Question: How do you stop this window popping up for tables being imported via 'DoCmd.TransferSpreadsheet'?

I'm importing quite a few tables, so having to click "open" on this pop-up for each one is annoying.
I've tried 'DoCmd.SetWarnings False' but that doesn't seem to work.
I know that it may also be possible to set the folders that contain the files being imported to trusted locations, but unfortunately I don't have permissions on our network to do that at the moment (I also think that would only affect the settings of my version of Access rather than the Access file I'm creating and distributing).
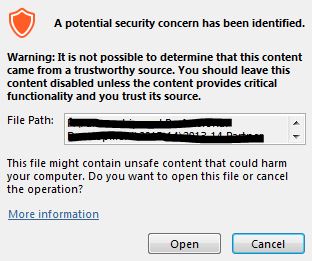
Answer: The issue I was having was due to our network security policy. Our IT tech has amended the policy so that I don't get these pop-ups from files I try to import in to Access from a particular folder.
He has given the following instructions should anyone else have the same issue in Access on a network, though I suspect this could be done from other Office programs too:
> For a Microsoft Active Directory domain network, add trusted locations
using Group Policy. Creating, linking and security filtering for group
policy objects should be familiar before continuing, also the admx
files for the version of MS Office in use should be loaded in the
central store.:
User configuration/Policies/Administrative
Templates/Microsoft Access /Application
Settings/Security/Trust Center/Trusted Locations: Allow trusted locations on the network - set to enabled (must
be enabled otherwise any trusted locations on a network share
specified below will be ignored)
1. Set to enabled
2. Path - can be network path (e.g. \), if using mapped drive letter the policy is applied using the network path anyway, quotes around the path should not be used even with spaces in the path name
3. Date - enter a date from which the location should be trusted (e.g. todays date)
4. Description - optional - this will show up in Access trust centre locations list Allow subfolders - tick to include any subfolders under the above path if needed
Add other locations using Trusted Location #2, #3 etc.For standalone Access, add the locations directly into Trust Centre
locations dialogue using the Add New Location button. If the locations
are in a shared folder on the network, make sure the box: Allow
trusted locations on my network (not recommended) is ticked otherwise
any network locations will be ignored.